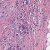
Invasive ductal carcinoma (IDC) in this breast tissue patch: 1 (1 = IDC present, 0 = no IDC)